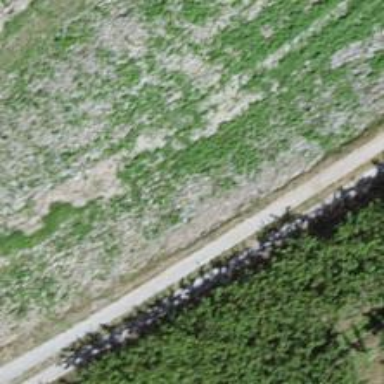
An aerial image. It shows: Unpaved driveway designated as service road.